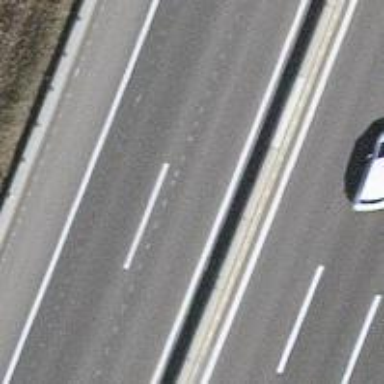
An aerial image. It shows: Motorway.